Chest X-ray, PA view. Patient: 51 years old, sex M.
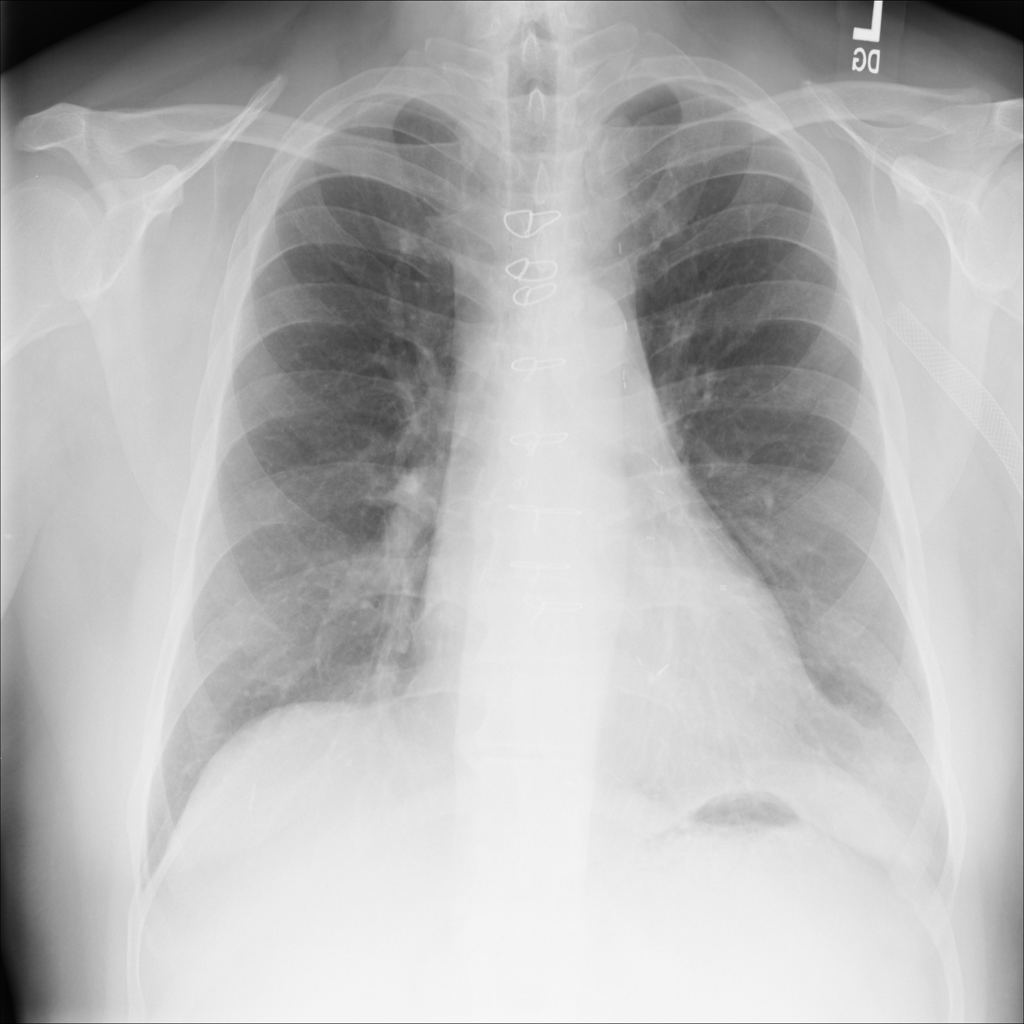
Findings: No Finding